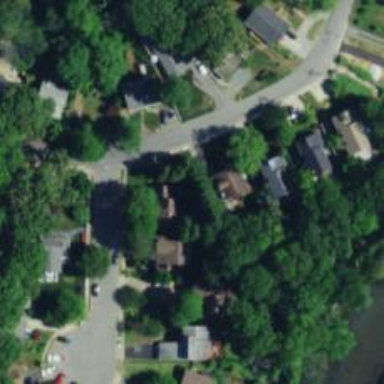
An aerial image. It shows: Neighborhood.